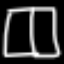
Label: pants